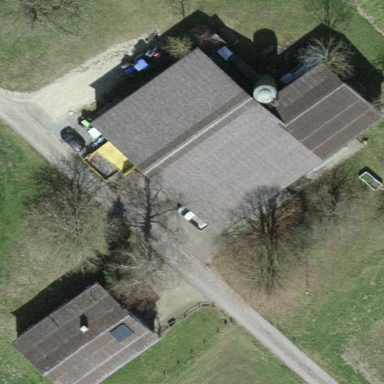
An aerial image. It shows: Farmyard area.